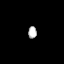
Tissue: prostate
Cell type: Epithelial cells
Senescence score: 0.7172
Nuclear area (px): 102
Mean DAPI intensity: 187.118